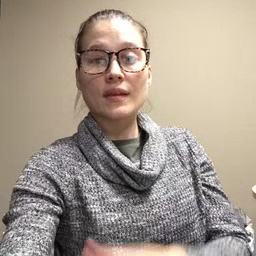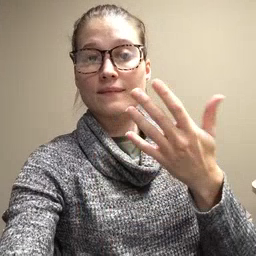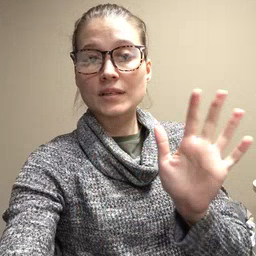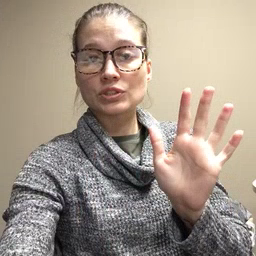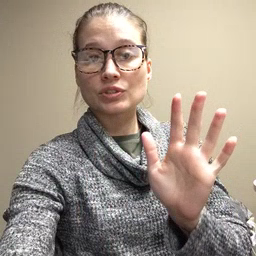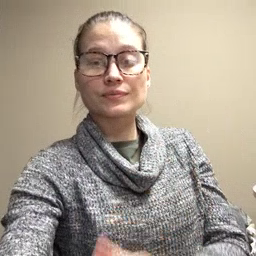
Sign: finish